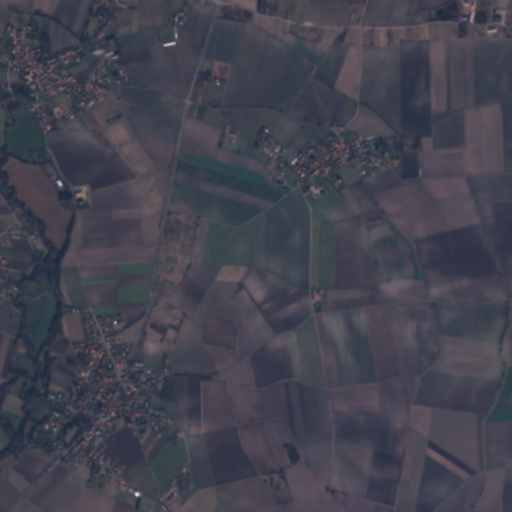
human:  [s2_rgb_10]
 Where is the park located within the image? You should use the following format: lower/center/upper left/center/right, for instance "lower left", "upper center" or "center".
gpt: The park is located in the left of the image.
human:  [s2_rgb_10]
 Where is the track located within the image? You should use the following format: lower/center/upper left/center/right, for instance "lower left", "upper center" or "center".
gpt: There is no track in the image.